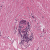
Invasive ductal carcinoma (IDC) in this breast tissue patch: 0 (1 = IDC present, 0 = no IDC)